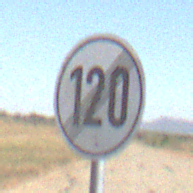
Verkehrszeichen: EndeGeschwindigkeit120
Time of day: Midday
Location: Outdoor (RoadRail)
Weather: Clear
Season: Summer
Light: Natural